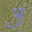
Label: 3